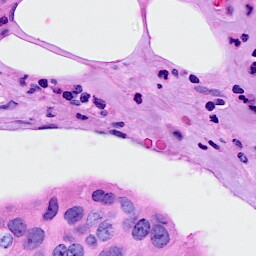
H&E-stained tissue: Breast